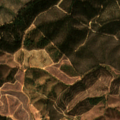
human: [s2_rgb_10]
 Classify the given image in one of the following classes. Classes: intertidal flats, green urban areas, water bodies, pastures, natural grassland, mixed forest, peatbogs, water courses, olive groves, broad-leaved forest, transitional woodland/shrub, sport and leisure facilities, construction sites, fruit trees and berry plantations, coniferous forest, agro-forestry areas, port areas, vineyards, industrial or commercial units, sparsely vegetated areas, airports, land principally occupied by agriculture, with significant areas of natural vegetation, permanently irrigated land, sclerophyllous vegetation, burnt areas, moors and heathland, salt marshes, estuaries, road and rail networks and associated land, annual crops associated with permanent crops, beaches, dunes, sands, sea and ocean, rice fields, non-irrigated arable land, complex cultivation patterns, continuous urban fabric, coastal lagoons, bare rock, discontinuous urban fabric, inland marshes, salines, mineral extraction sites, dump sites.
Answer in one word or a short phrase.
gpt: land principally occupied by agriculture, with significant areas of natural vegetation, broad-leaved forest, transitional woodland/shrub